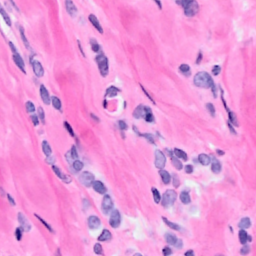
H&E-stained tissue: Breast